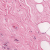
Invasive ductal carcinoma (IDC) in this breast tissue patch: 0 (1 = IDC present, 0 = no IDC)